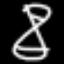
Label: hourglass